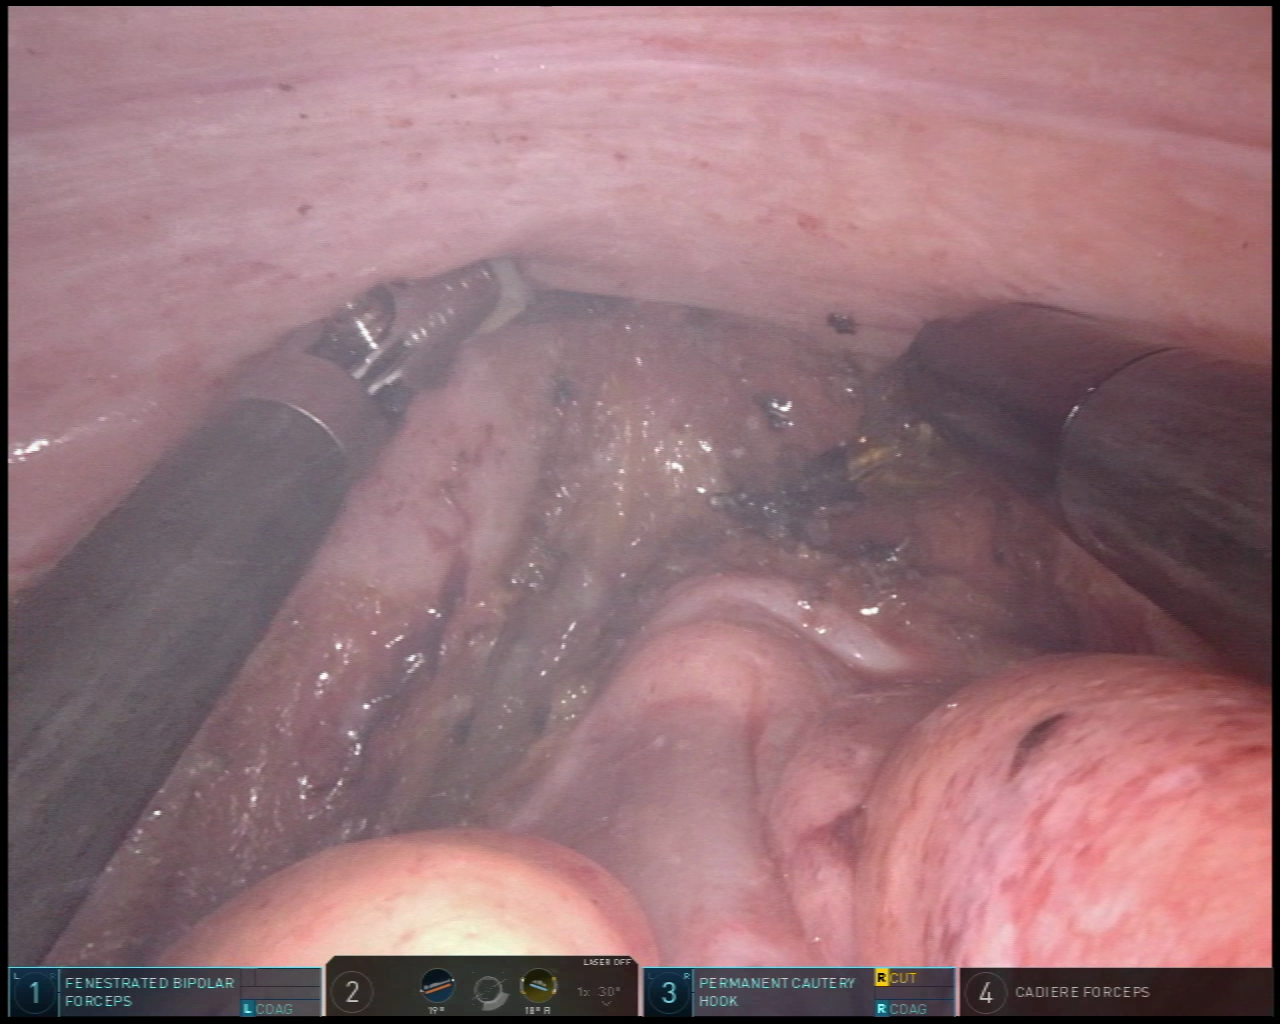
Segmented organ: vesicular_glands
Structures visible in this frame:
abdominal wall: no
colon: no
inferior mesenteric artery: no
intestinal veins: no
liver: no
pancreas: no
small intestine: no
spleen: no
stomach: no
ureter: no
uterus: no
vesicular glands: yes